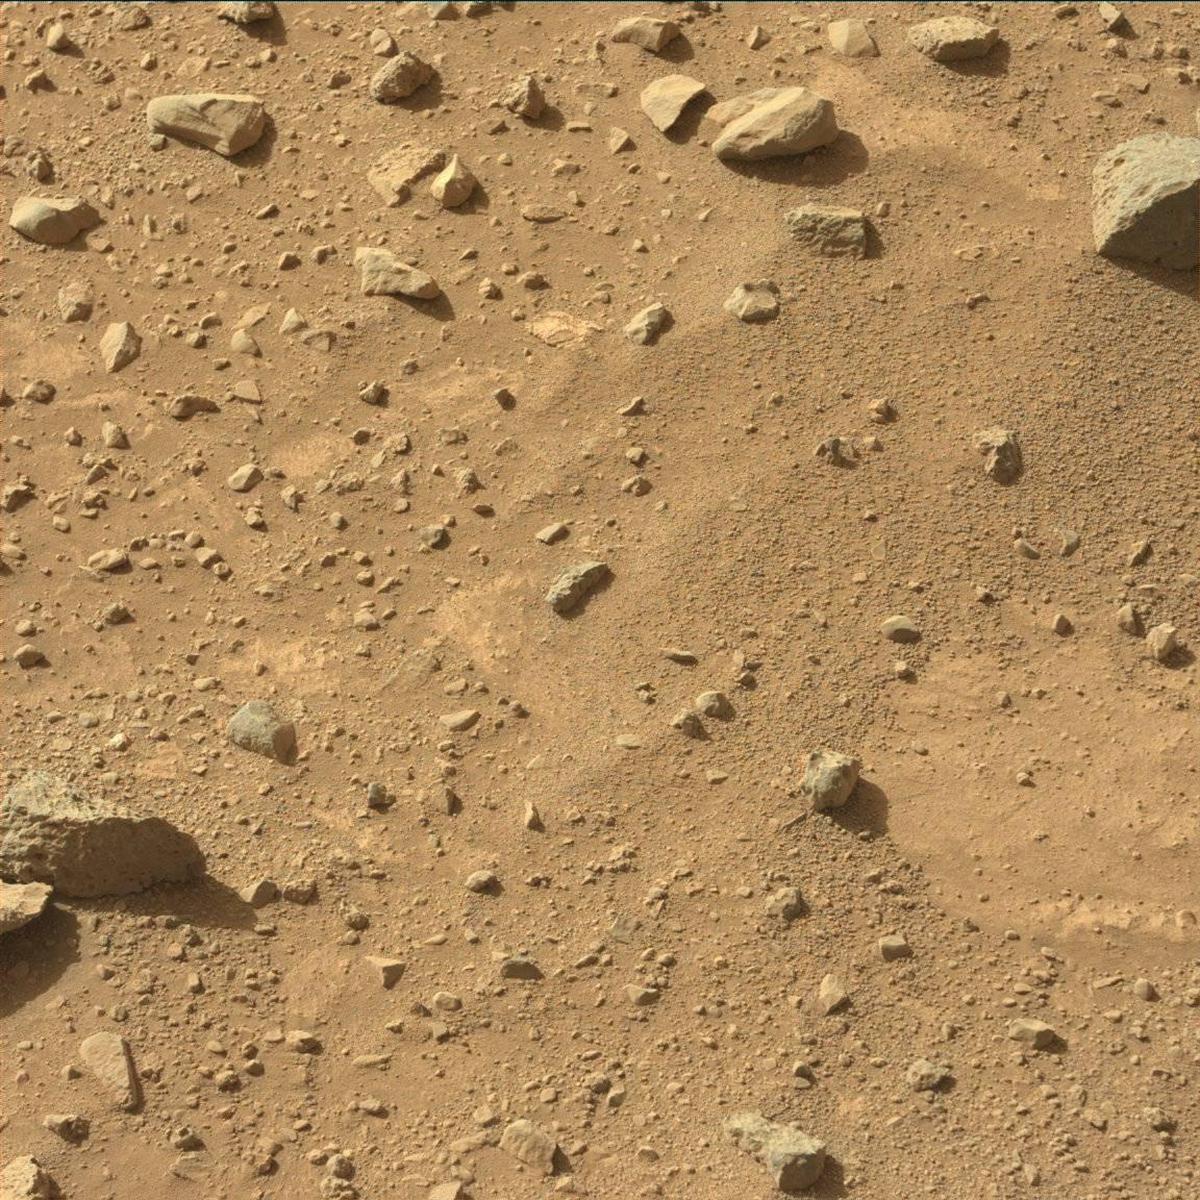
Terrain classes present: Bedrock, Rock, Sand / Soil